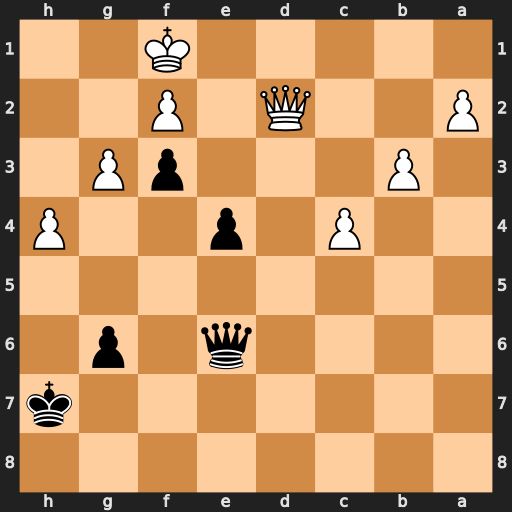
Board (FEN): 8/7k/4q1p1/8/2P1p2P/1P3pP1/P2Q1P2/5K2
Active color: b
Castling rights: -
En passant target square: -
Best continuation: Qh3+ Ke1 Qh1#